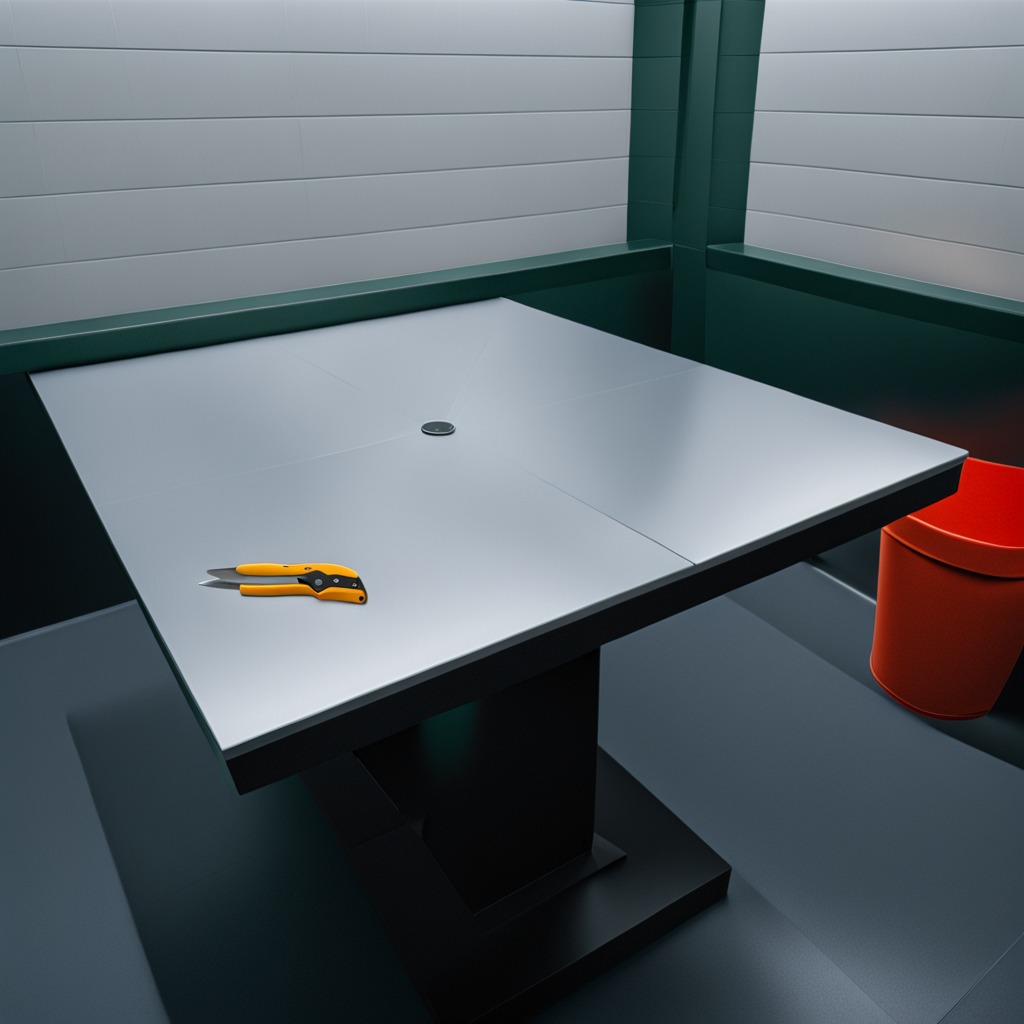
A utility knife is lying on the clean empty table in a railway signal maintenance room.